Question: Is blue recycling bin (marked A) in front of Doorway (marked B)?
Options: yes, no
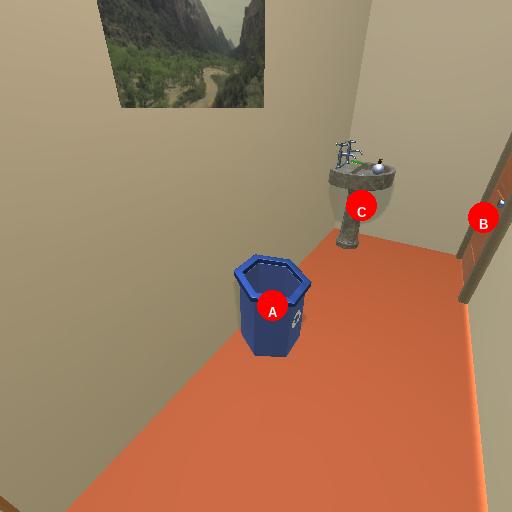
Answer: yes